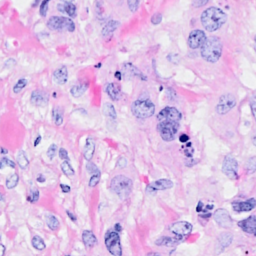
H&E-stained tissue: Breast